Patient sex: M
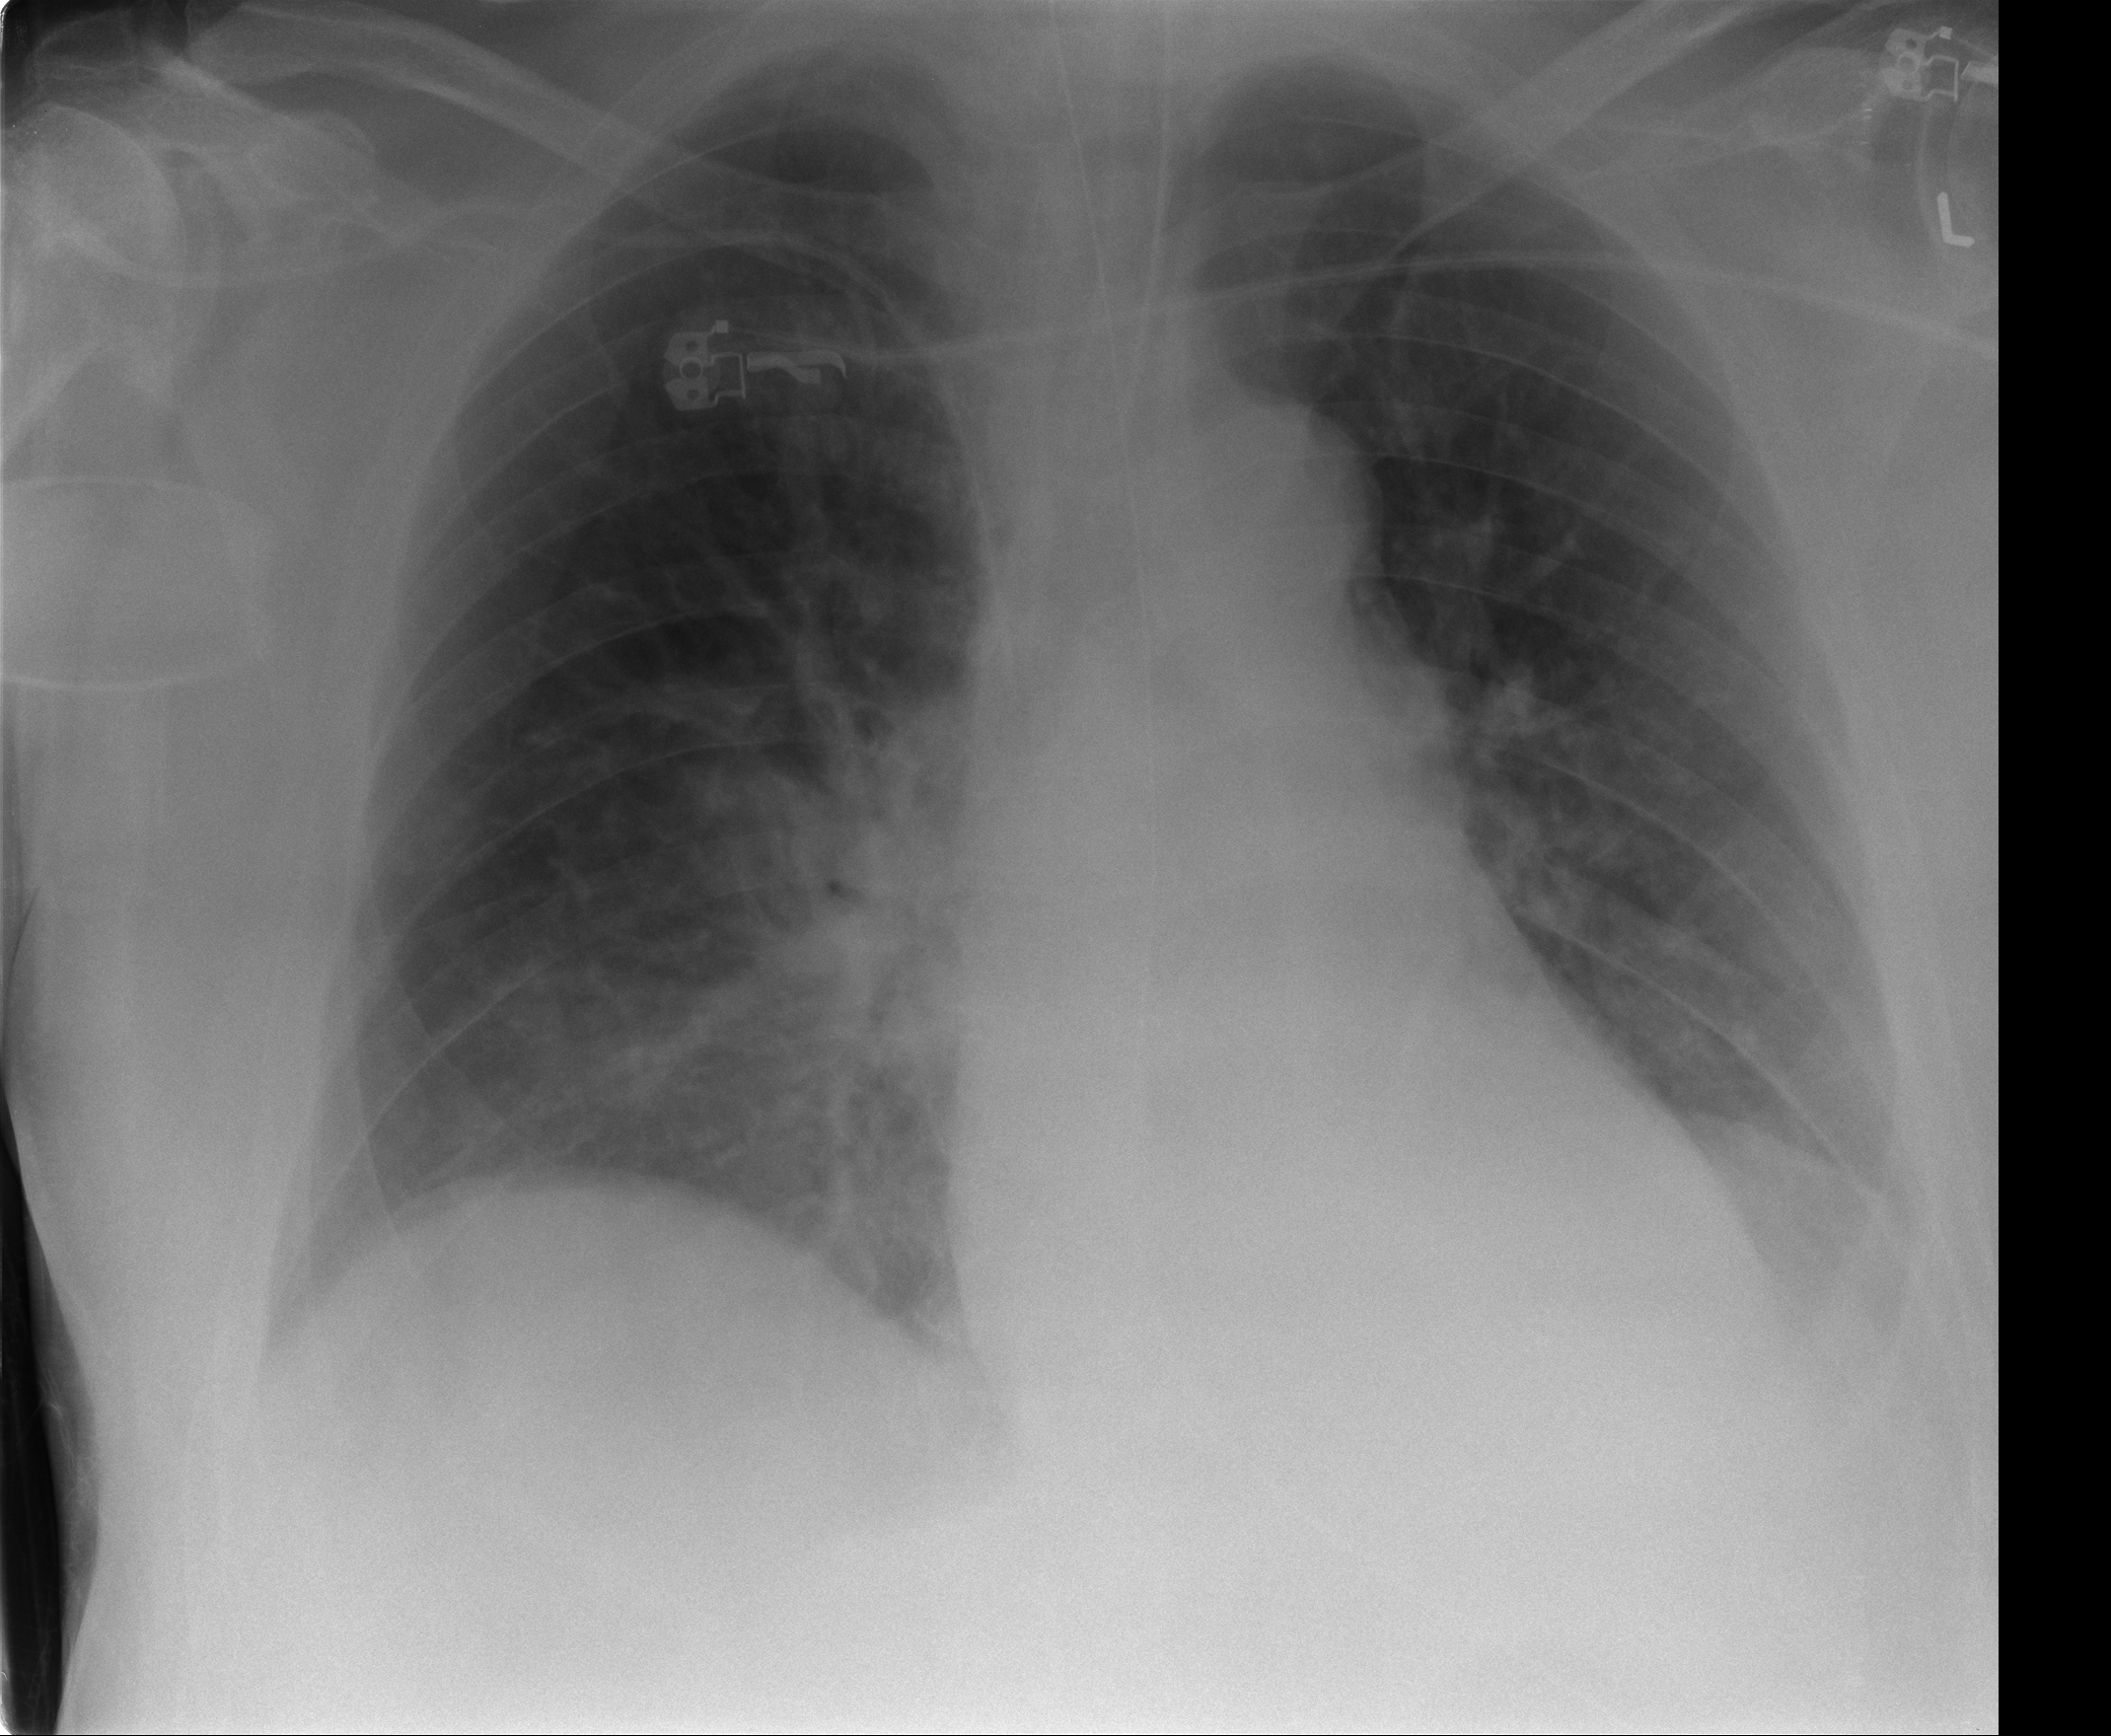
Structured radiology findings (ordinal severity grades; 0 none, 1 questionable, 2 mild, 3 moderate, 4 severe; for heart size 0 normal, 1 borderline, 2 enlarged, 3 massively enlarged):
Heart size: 0
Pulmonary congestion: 2
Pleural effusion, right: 0
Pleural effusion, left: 0
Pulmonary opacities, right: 3
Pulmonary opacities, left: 0
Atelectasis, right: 2
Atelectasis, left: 2